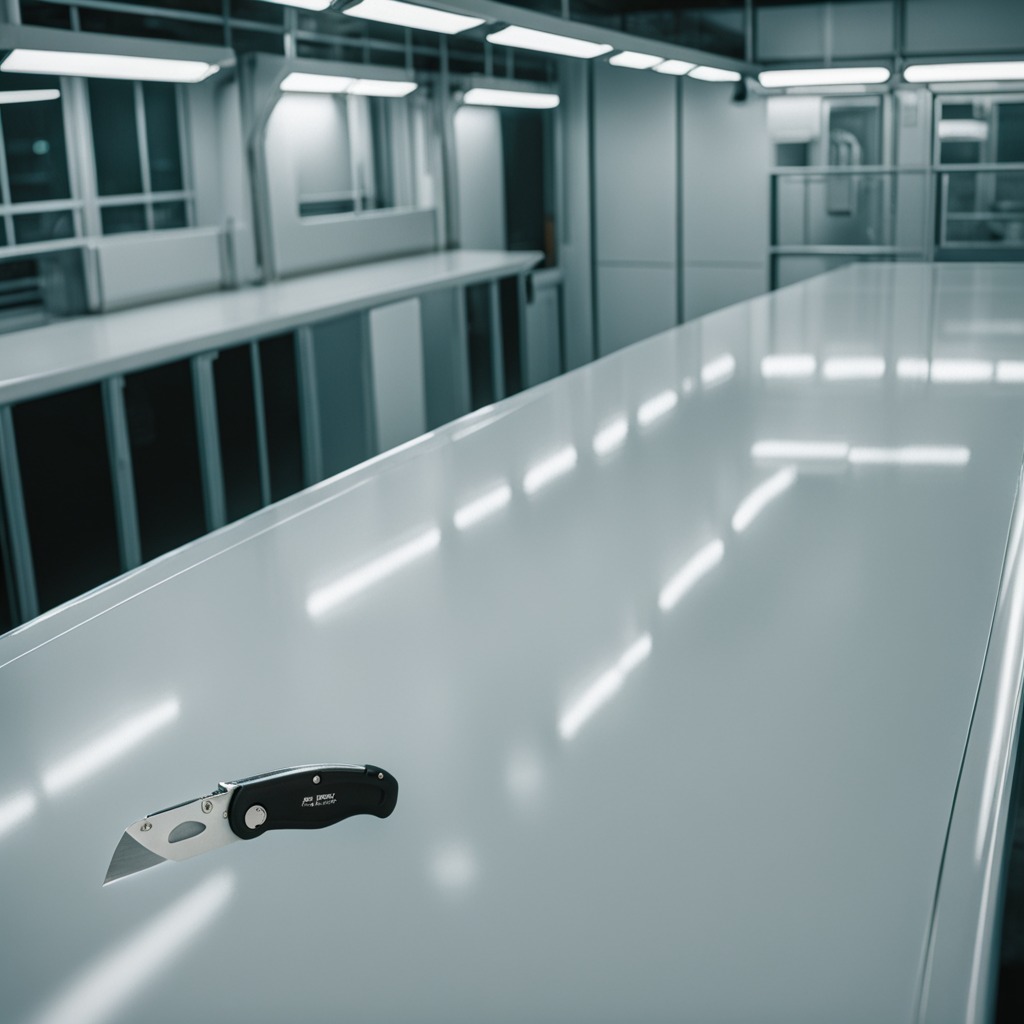
A utility knife lying on a table in a ship maintenance bay industrial lighting.